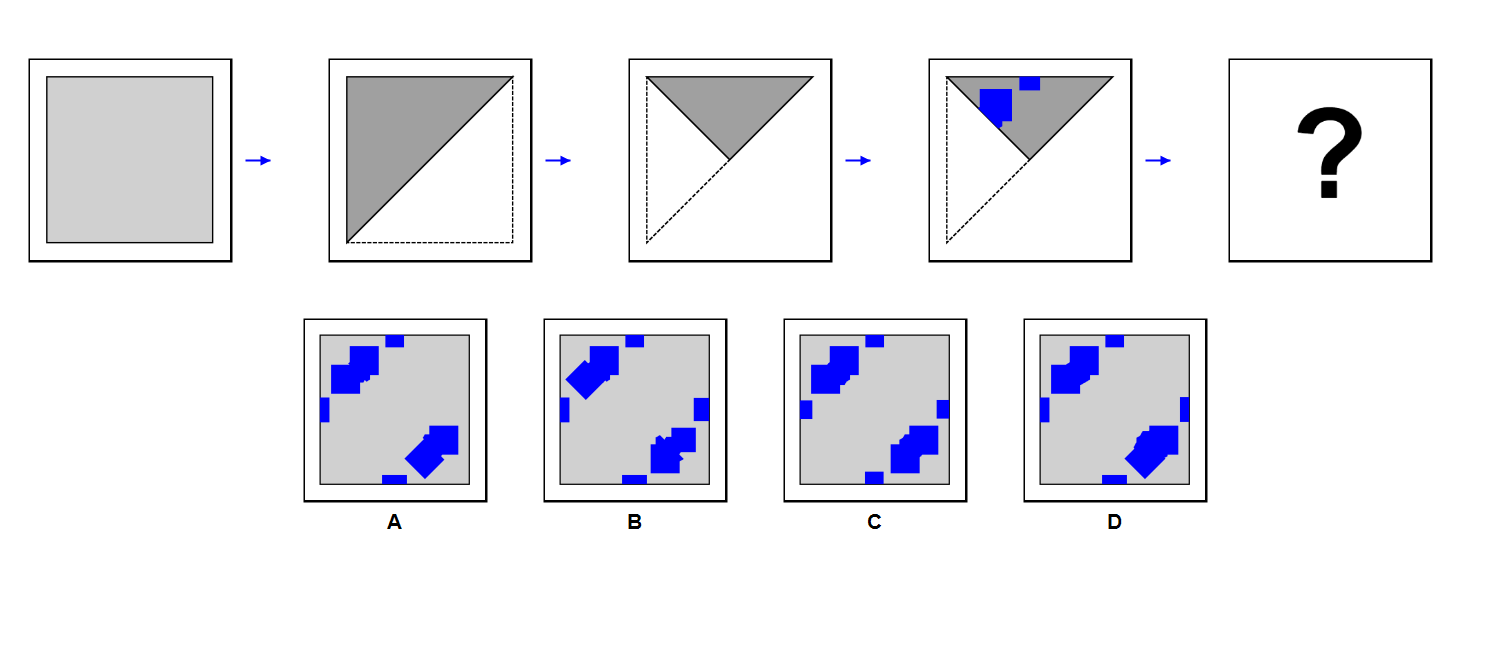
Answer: C